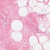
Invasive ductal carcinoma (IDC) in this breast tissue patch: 0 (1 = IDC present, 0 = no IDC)